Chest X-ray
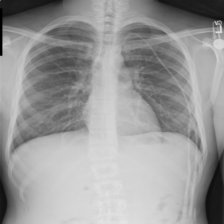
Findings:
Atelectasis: negative
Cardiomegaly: negative
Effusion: negative
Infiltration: negative
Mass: negative
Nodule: negative
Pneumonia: negative
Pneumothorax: negative
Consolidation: negative
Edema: negative
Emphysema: negative
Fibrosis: negative
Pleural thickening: negative
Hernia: negative